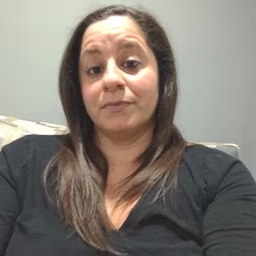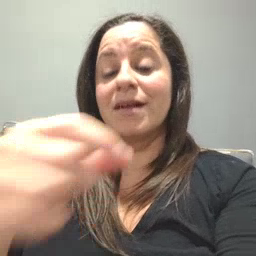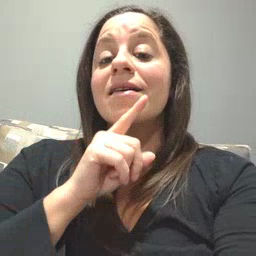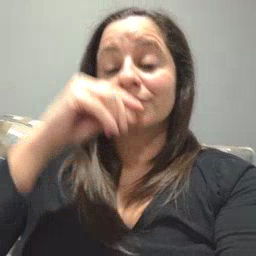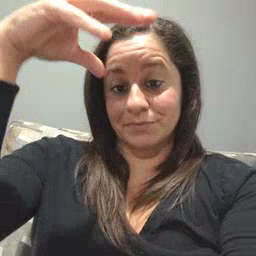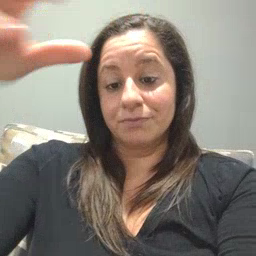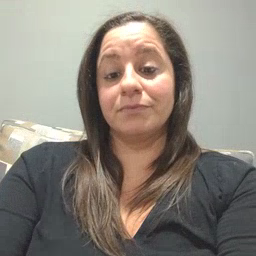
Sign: lamp